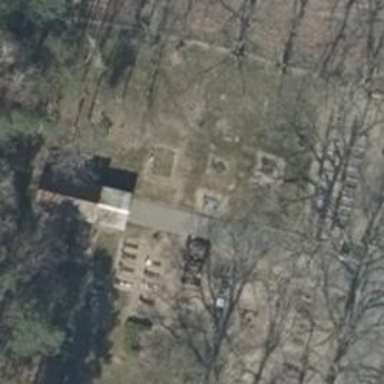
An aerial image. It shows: Cemetery.